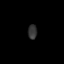
Tissue: skin
Cell type: Epithelial cells
Senescence score: 0.2197
Nuclear area (px): 126
Mean DAPI intensity: 52.532